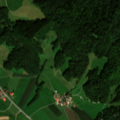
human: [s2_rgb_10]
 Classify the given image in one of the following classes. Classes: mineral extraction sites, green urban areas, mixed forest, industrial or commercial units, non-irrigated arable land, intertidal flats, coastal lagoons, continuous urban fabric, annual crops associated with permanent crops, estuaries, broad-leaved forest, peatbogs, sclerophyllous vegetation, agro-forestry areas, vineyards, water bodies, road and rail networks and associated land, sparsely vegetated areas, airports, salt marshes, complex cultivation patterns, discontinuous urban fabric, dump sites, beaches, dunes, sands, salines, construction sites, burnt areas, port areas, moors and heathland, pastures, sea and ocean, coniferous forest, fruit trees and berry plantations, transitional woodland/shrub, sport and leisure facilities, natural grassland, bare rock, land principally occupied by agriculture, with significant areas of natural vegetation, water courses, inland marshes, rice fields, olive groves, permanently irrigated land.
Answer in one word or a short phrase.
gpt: non-irrigated arable land, mixed forest